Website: home-depot
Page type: payment
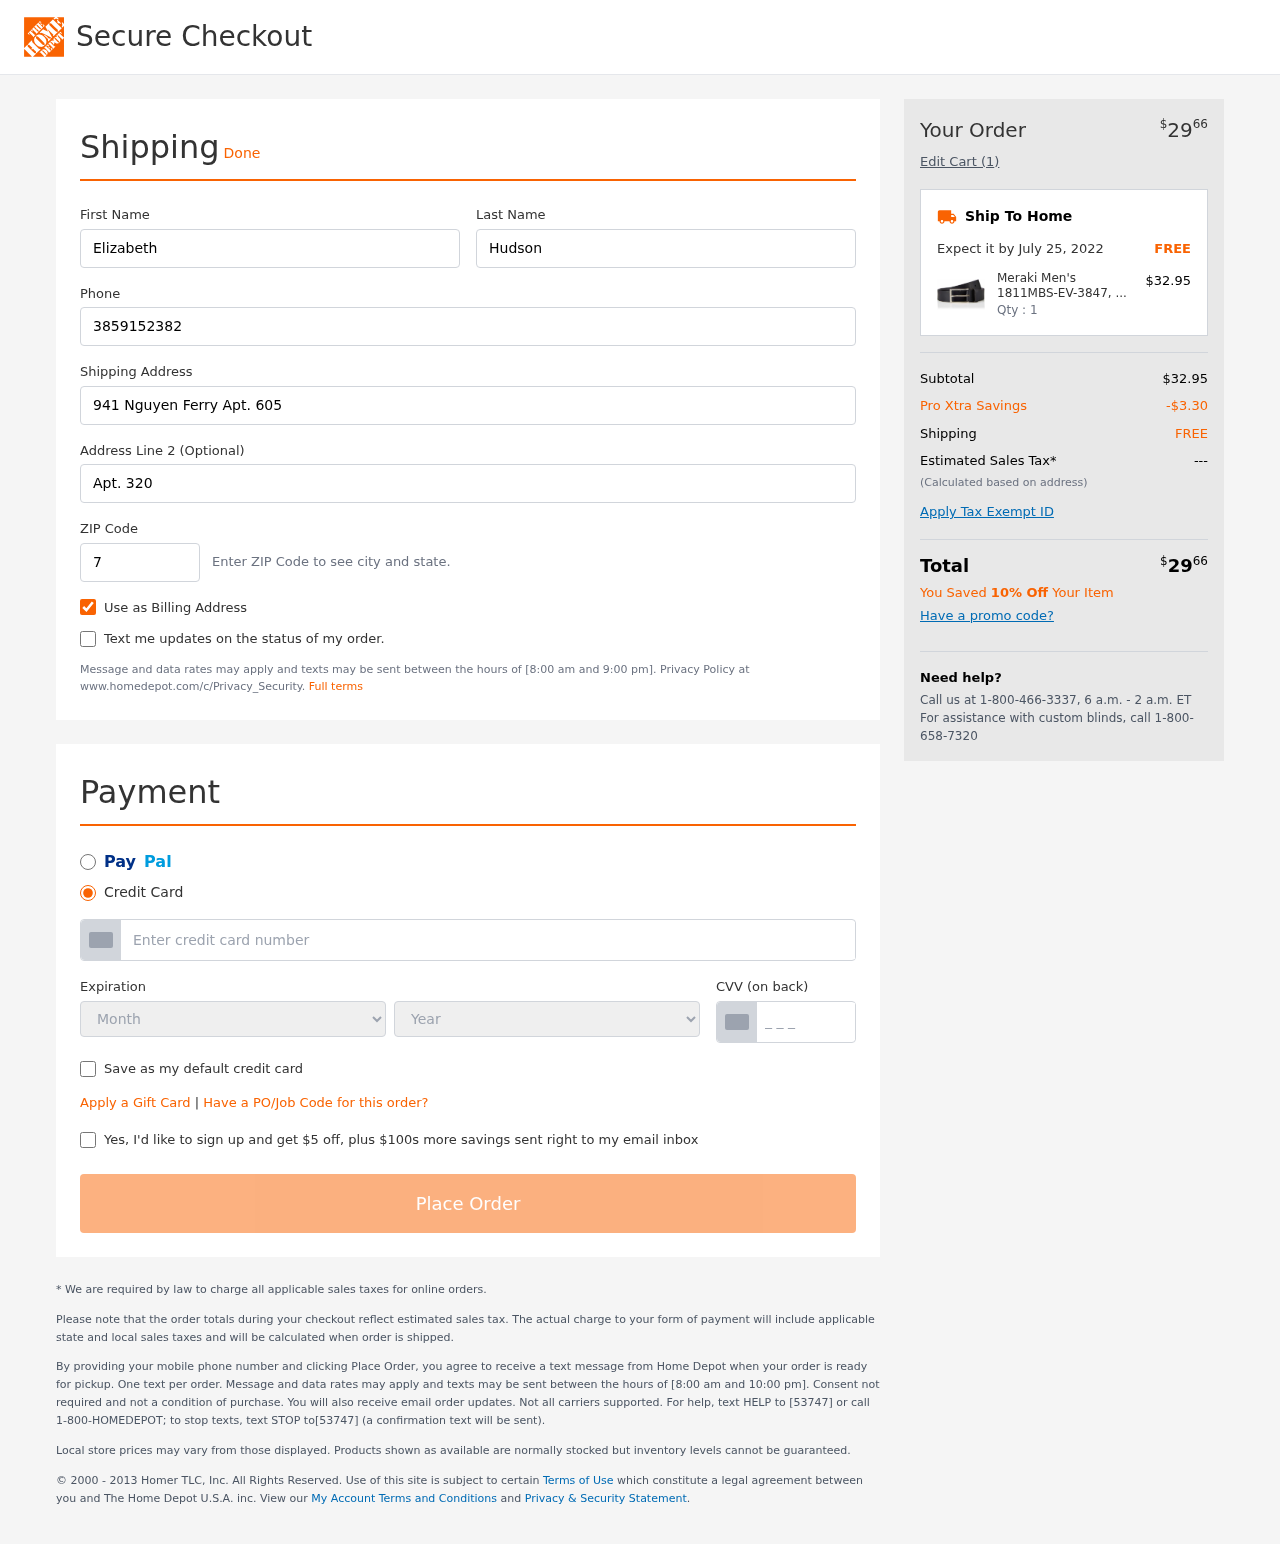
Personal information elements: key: PII_CARD_CVV
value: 782
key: PII_CARD_EXPIRY_MONTH
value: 08
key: PII_CARD_EXPIRY_YEAR
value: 28
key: PII_CARD_NUMBER
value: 2720 6361 8266 6046
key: PII_FIRSTNAME
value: Elizabeth
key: PII_LASTNAME
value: Hudson
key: PII_PHONE
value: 3859152382
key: PII_POSTCODE
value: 78646
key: PII_STREET
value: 941 Nguyen Ferry Apt. 605
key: PII_STREET2
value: Apt. 320
Product elements: key: PRODUCT1_NAME
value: Meraki Men's 1811MBS-EV-3847, Black), X-Large (Size:XL)
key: PRODUCT1_PRICE
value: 32.95
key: PRODUCT1_QUANTITY
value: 1
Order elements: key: ORDER_TOTAL
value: $2966
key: ORDER_NUM_ITEMS
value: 1
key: ORDER_DELIVERY_DATE
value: July 25, 2022
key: ORDER_SUBTOTAL
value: $32.95
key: ORDER_DISCOUNT
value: -$3.30
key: ORDER_SHIPPING_COST
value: FREE